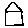
Label: house